Question: While copying one Mat into the region of interest of another I came accross an error I've never seen before. Googling it didn't turn up many results and none of them seems to be relevant.
I have included a screenshot of the error as well as some properties of the Mat's.

This is the code:
'''
std::cout << "size height,width: " << size.height << ", " << size.width << std::endl;
cv::Mat tempResult(size.width, size.height, result.type());
std::cout << "tempResult cols,rows: " << tempResult.cols << ", " << tempResult.rows << std::endl;
std::cout << "tempResult type: " << tempResult.type() << std::endl;
std::cout << "tempResult channels: " << tempResult.channels() << std::endl;
std::cout << "result cols,rows: " << result.cols << ", " << result.rows << std::endl;
std::cout << "result type: " << result.type() << std::endl;
std::cout << "result channels: " << result.channels() << std::endl;
cv::Rect rect(0, 0, result.cols-1, result.rows-1);
std::cout << "rect size: " << rect.size() << std::endl;
result.copyTo(tempResult(rect));
'''
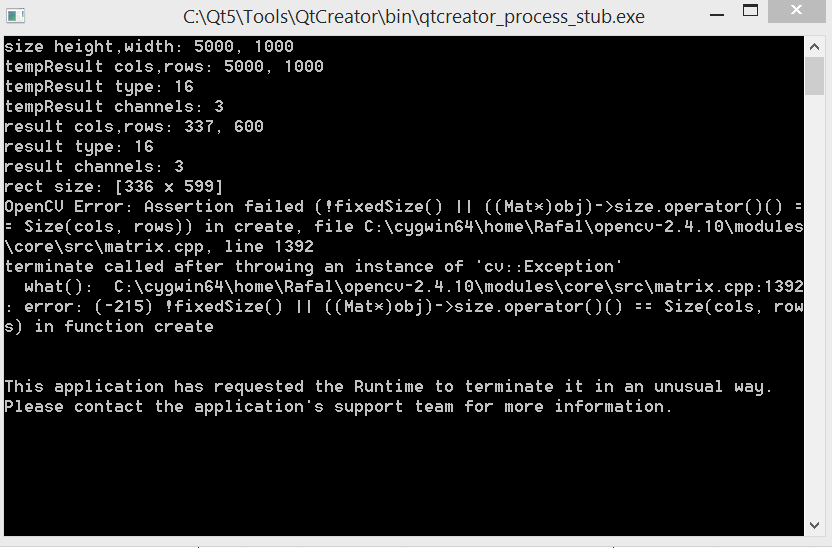
Answer: The 'cv::Mat::operator(cv::Rect roi)' method extract a submatrix with the same size of the cv::Rect roi.
But you defined a cv::Rect object with 1 row and 1 col missing, so the output matrix returned by 'tempResult(rect)' is smaller the the matrix 'result'. 'cv::Mat::CopyTo' launch an exception because the input to copy is smaller than the output argument.
To fix this :
'''
cv::Rect rect(0, 0, result.cols, result.rows);
'''